Question: When coding HTML pages (specially with much textual content) one sometimes has the option of using 'DIV' or 'P' elements. The conceptual rule is: <URL>.
One problem I have found with that it that the real-world concept of a paragraph does not always plays nice with the HTML restriction that . In the real world, a paragraph sometimes does include text blocks -in particular, quotations. Take for example this text from P. G. Wodehouse:
> The odd part of it was that after the
first shock of seeing all this
frightful energy the thing didn't seem
so strange. I've spoken to fellows
since who have been to New York, and
they tell me they found it just the
same. Apparently there's something in
the air, either the ozone or the
phosphates or something, which makes
you sit up and take notice. A kind of
zip, as it were. A sort of bally
freedom, if you know what I mean, that
gets into your blood and bucks you up,
and makes you feel that and you don't care if you've got odd
socks on. I can't express it better
than by saying that the thought
uppermost in my mind, as I walked
about the place they call Times
Square, was that there were three
thousand miles of deep water between
me and my Aunt Agatha.
The natural (semantical) way to see this, is as paragraph with a child block element. But in HTML, you must opt for
- make three P paragraphs (you should make some tweaks, eg last pseudo-paragraph could have wrong margins or indents - but above all, it would be semantically and structurally incorrect) - code the inside quote as an inline element, a SPAN with several BR (ugly, hard to apply a style to all of it)- make the full paragraph a DIV (unfeasible/inconsistent, if the other paragraphs are coded as P elements)
I don't like either option - and I don't see other; and so the criterion for deciding when P should be used remains rather unsatisfactory for me.
Another similar example, from <URL> follows:

Any suggestions for dealing with this scenarios?
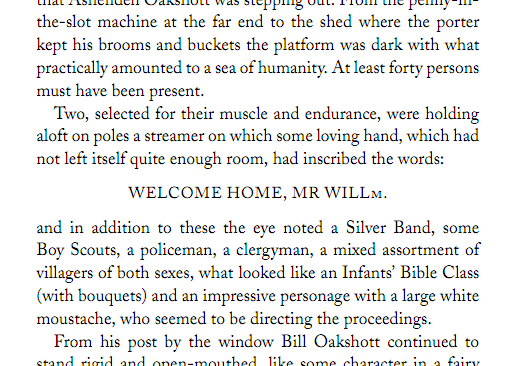
Answer: You're asking about the full paragraph, but the quote is the real issue here - I think a mixture of '<q>', '<br>' and CSS is appropriate, as poems are one of those cases where linebreaks have some significance. With a class to identify that a particular inline quote is an excerpt from a poem, you could get the styling you want.
<URL>
'''
<!doctype HTML>
<html>
<head>
<title>Poem Quoting</title>
<style type="text/css">
p { text-indent: 1em; }
q.poem { display: block; margin: 2em; font-style: italic; text-indent: 0; }
q.poem:before, q.poem:after { content: ''; content: none; }
</style>
</head>
<body>
<p>
The odd part of it was that after the first shock of seeing all this
frightful energy the thing didn't seem so strange. I've spoken to fellows
since who have been to New York, and they tell me they found it just the
same. Apparently there's something in the air, either the ozone or the
phosphates or something, which makes you sit up and take notice. A kind of
zip, as it were. A sort of bally freedom, if you know what I mean, that
gets into your blood and bucks you up, and makes you feel that
<q class="poem">God's in His Heaven:<br>All's right with the world,</q>
and you don't care if you've got odd socks on. I can't express it better
than by saying that the thought uppermost in my mind, as I walked about the
place they call Times Square, was that there were three thousand miles of
deep water between me and my Aunt Agatha.
</p>
</body>
</html>
'''
...however, this would look pretty horrible without CSS, so I would call time on being able to express the exact semantics in the most technically correct way, use a '<blockquote>' and split the surrounding text into two '<p>'s with a class to indicate that one of the '<p>'s is really a continuation.
You can only take theory so far if it doesn't tally with what you have to work with at the sharp end - what's the real loss of using one of the approaches you don't particularly like? If, at some stage, you come to write something which does depend on the structure of the resulting document, this would only be a hindrance if you failed to use the same approach consistently in these scenarios (being able to depend on rules like "treat a blockquote followed by a p.continuation as a member of the preceding p").